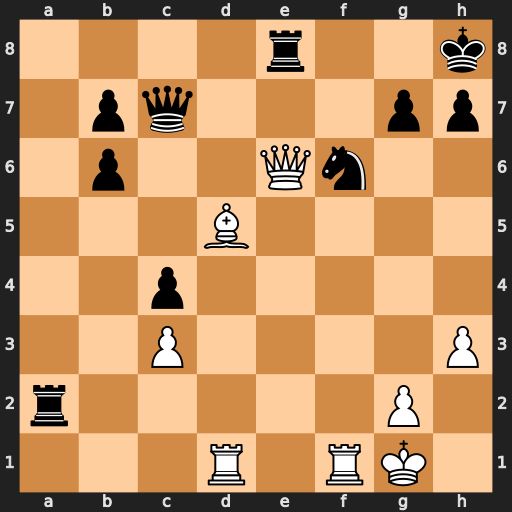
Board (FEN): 4r2k/1pq3pp/1p2Qn2/3B4/2p5/2P4P/r5P1/3R1RK1
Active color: w
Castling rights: -
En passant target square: -
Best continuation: Qxe8+ Nxe8 Rf8#